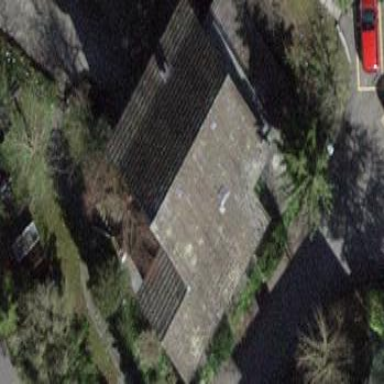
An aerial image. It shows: Building with tile roof.